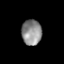
Tissue: lung
Cell type: Endothelial cells
Senescence score: 0.561
Nuclear area (px): 496
Mean DAPI intensity: 140.744